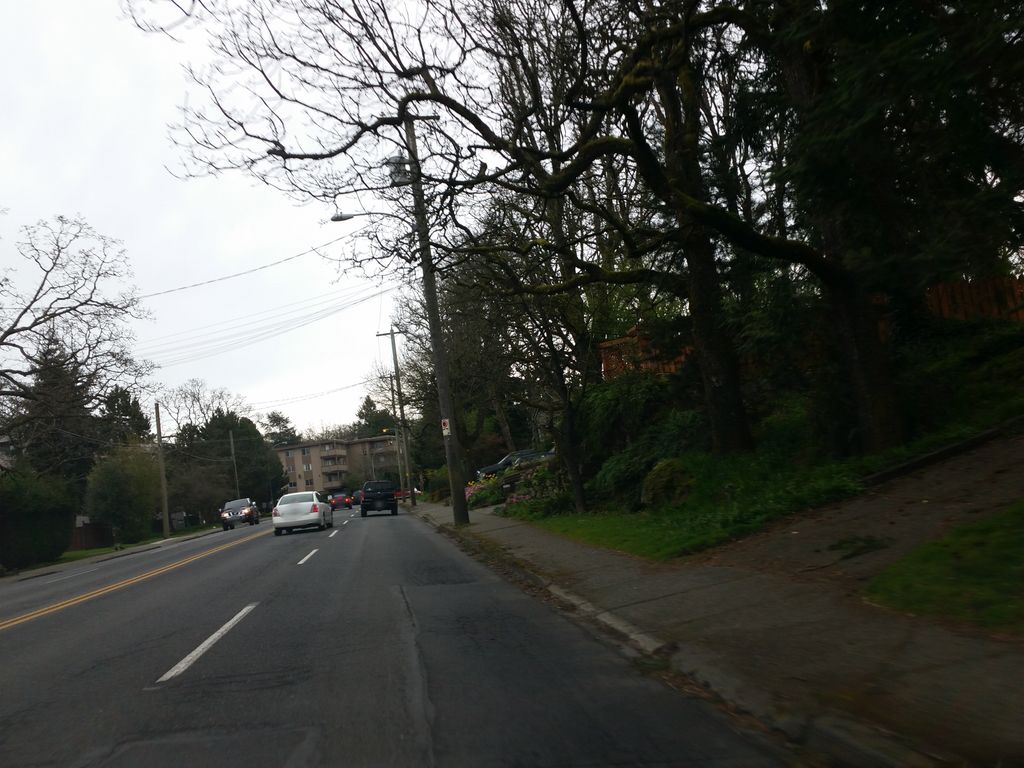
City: victoria